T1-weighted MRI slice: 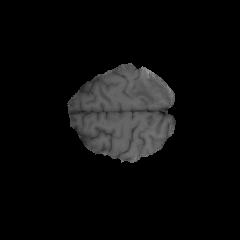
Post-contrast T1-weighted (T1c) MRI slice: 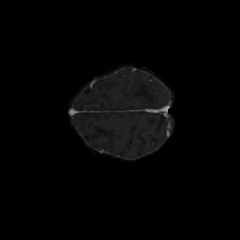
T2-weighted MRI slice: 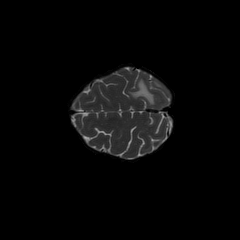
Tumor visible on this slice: yes